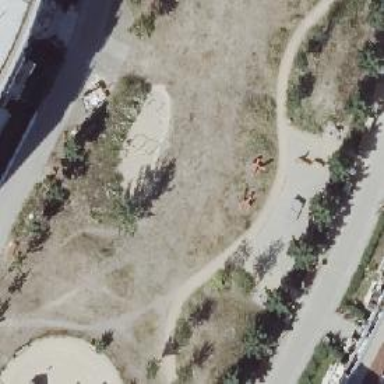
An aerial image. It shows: Playground featuring swings.